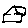
Label: house